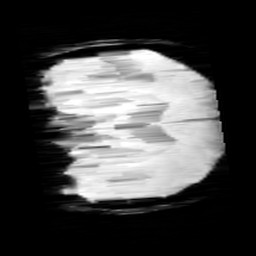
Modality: minIP
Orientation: coronal
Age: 12
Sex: female
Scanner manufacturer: siemens
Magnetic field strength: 3 T
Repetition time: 0.027 s
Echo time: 0.02 s